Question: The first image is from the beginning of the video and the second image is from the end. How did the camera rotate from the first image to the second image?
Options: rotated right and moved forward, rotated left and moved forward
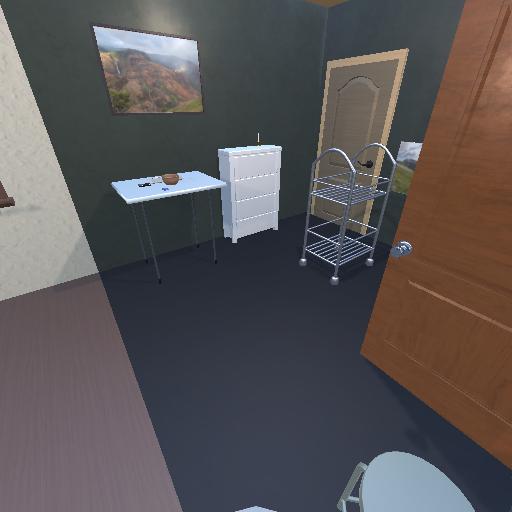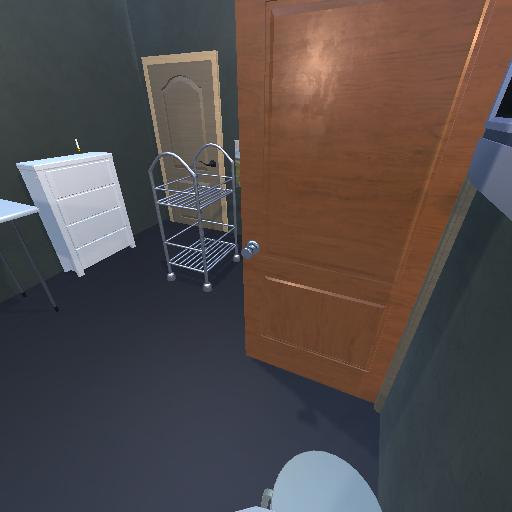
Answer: rotated right and moved forward